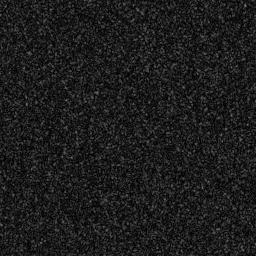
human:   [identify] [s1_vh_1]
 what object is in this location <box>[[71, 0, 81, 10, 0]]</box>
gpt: <ref>1 medium ship at the top right</ref>